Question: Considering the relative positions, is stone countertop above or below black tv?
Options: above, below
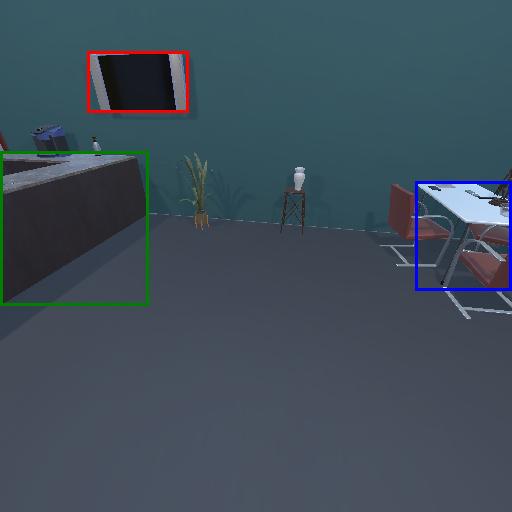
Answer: above